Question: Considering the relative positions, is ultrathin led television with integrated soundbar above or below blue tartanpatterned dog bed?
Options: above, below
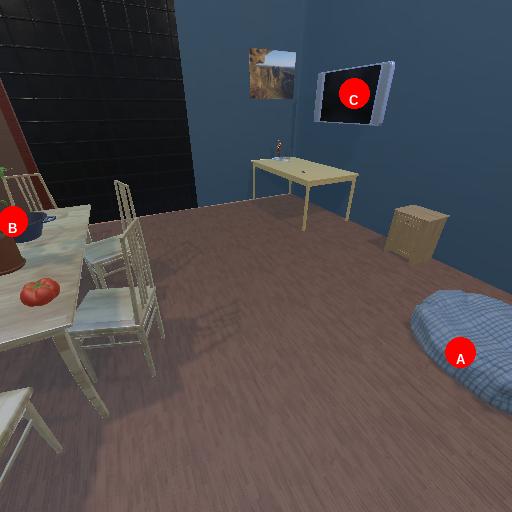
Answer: above